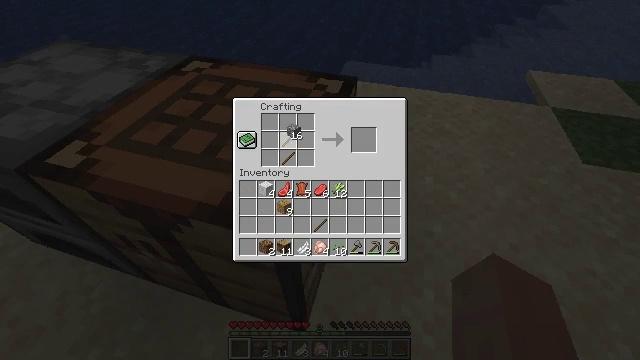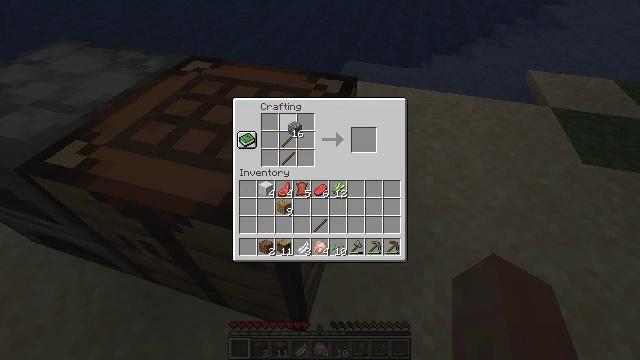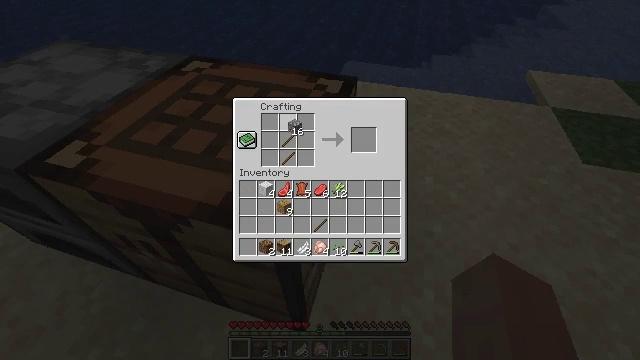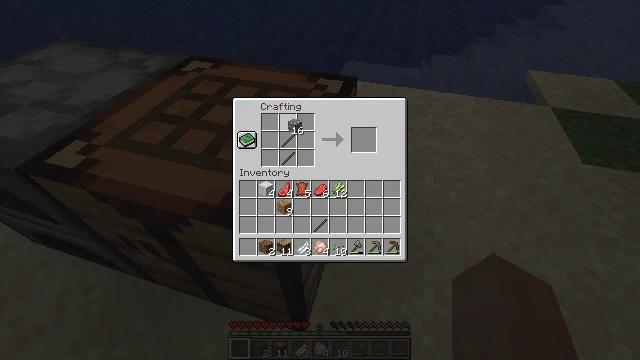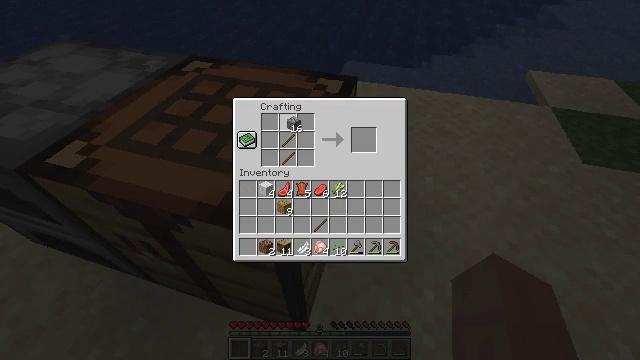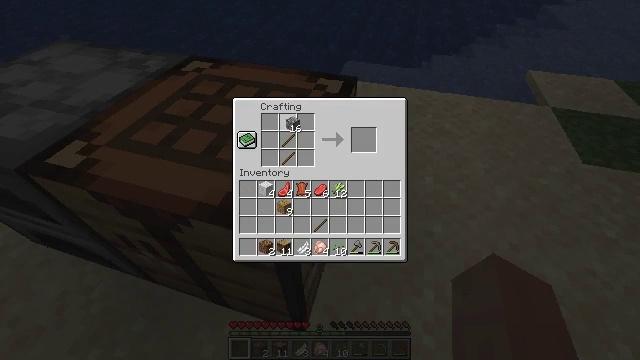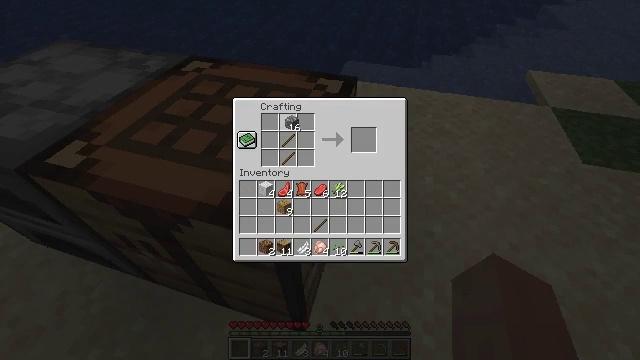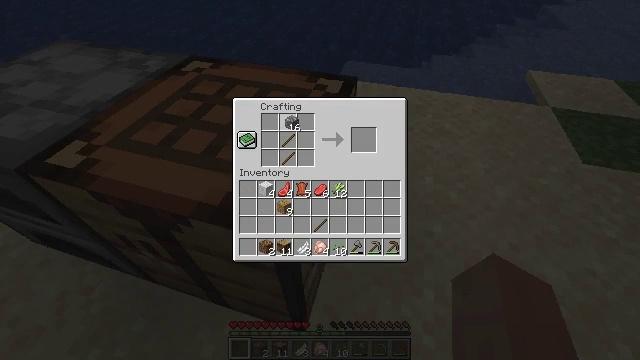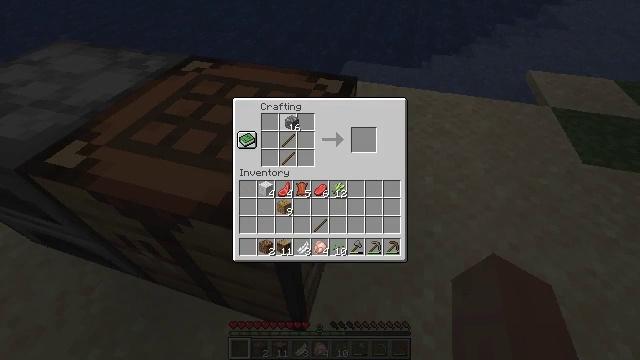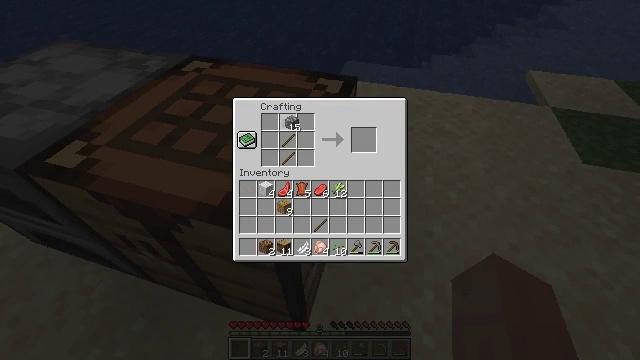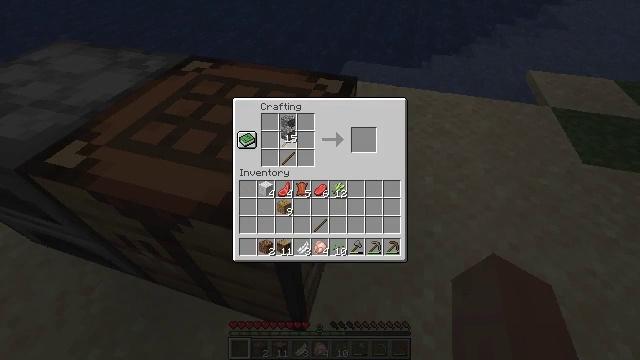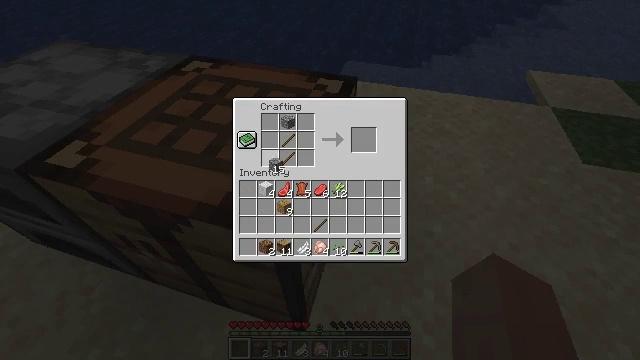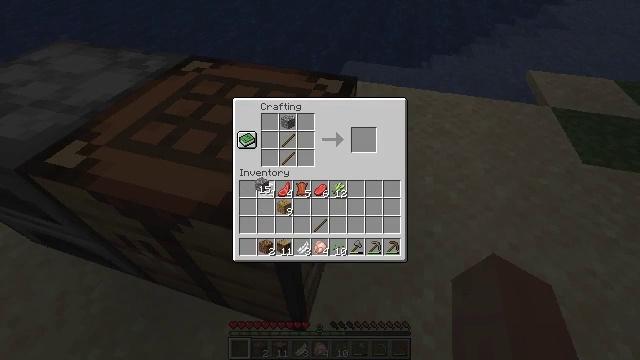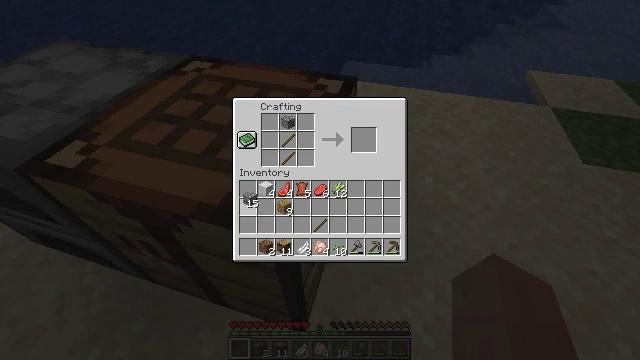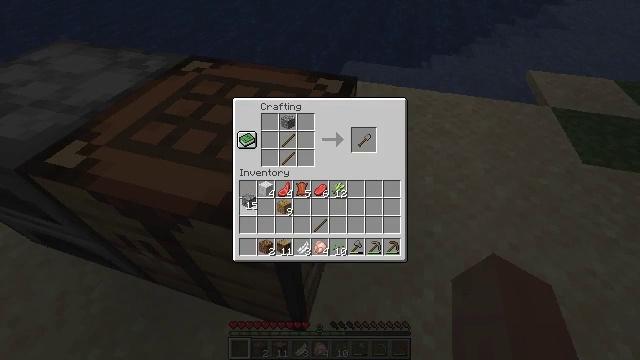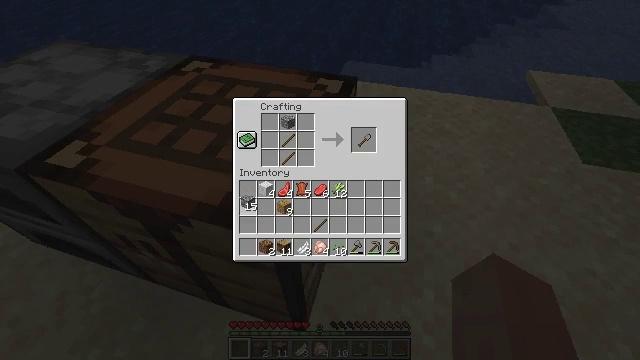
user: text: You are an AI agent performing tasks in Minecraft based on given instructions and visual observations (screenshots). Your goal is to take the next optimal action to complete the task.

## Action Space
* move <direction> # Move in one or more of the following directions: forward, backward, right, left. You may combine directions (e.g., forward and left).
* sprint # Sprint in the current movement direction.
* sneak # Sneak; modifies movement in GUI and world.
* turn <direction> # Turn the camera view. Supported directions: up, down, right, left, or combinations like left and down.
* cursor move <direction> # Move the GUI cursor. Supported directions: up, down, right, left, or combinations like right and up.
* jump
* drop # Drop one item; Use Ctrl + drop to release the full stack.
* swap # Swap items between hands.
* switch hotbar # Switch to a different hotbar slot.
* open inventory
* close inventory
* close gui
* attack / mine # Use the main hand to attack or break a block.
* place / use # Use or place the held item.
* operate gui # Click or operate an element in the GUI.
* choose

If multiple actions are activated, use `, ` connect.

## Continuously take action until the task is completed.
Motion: motion action
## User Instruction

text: Craft a stone shovel with cobblestone and sticks.
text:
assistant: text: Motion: no_op
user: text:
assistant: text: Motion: no_op
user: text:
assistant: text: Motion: no_op
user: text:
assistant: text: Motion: no_op
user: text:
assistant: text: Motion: no_op
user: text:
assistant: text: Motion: choose
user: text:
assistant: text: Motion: choose
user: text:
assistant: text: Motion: choose
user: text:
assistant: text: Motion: no_op
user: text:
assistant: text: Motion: cursor move down
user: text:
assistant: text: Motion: cursor move left and down
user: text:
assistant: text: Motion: cursor move left and down
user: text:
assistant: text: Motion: cursor move left and down
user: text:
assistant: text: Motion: no_op
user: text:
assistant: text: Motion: no_op
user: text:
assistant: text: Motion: no_op
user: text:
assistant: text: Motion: no_op
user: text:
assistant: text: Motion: cursor move up
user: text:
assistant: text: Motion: no_op
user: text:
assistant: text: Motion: no_op
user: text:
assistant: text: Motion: no_op
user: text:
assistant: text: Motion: operate gui
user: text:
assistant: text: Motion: operate gui
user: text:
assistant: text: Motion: no_op
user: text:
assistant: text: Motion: cursor move right
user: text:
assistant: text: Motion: sneak, cursor move right and up
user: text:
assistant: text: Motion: sneak, cursor move right and up
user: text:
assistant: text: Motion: sneak, cursor move right
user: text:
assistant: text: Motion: sneak
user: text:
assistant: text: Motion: sneak